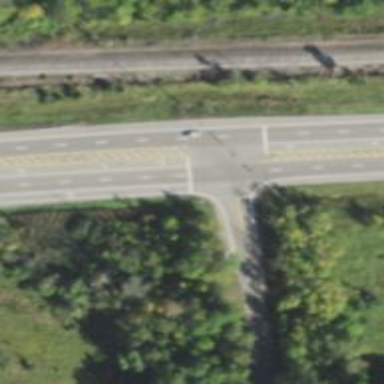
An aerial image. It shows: Asphalt road classified as trunk highway.